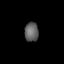
Tissue: lung
Cell type: T cells
Senescence score: 0.1851
Nuclear area (px): 264
Mean DAPI intensity: 95.36